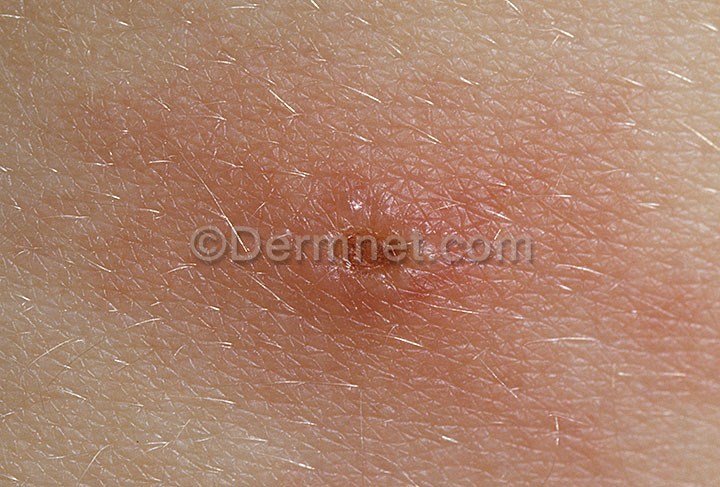
Disease: Warts Molluscum and other Viral Infections